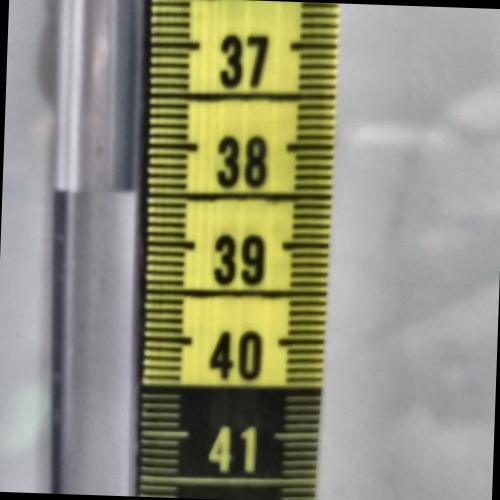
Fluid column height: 38.5 cm